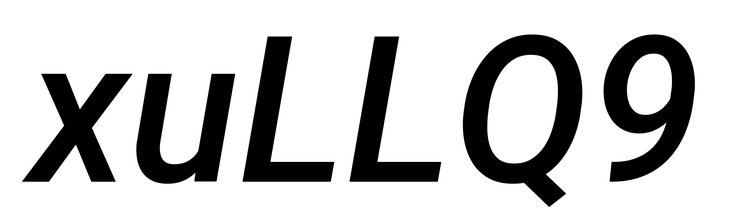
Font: Roboto-Italic_Medium_Italic